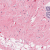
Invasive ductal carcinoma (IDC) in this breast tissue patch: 0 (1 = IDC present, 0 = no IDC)